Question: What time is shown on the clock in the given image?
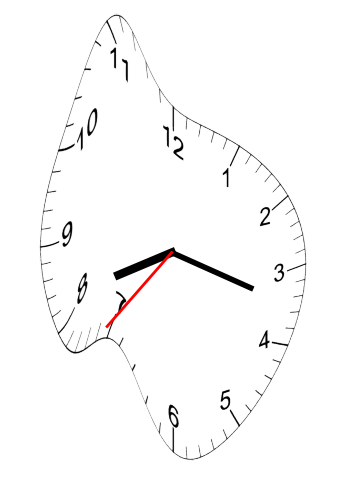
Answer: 08:17:36